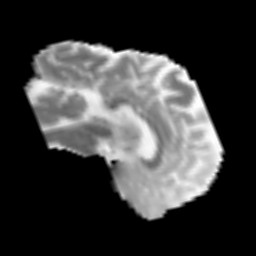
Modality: MD
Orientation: sagittal
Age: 55
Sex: male
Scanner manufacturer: siemens
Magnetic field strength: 3 T
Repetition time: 3.2 s
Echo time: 0.081 s